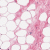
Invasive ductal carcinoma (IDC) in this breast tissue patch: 0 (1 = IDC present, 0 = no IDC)